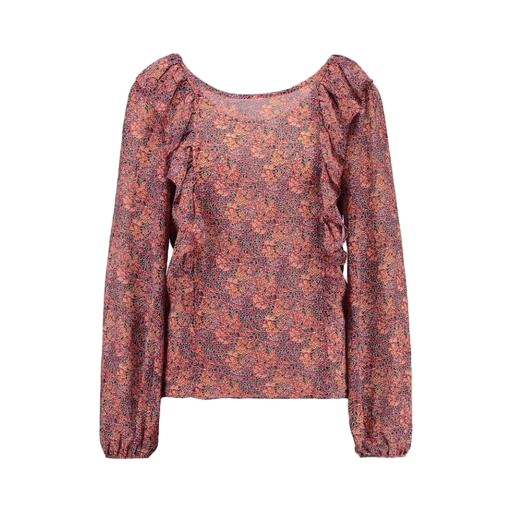
red women's floral georgette blouse, multicolor vero moda rust high neck blouse, multicolor women's tieneck blouse, white background